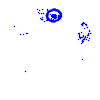
Particle: electron